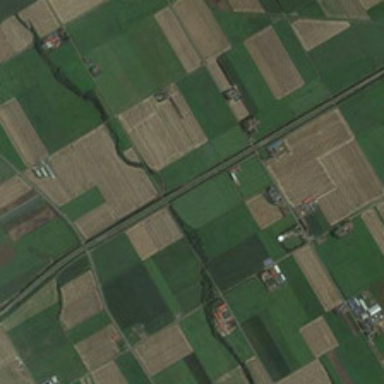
Many pieces of farmlands and several buildings are together .